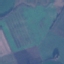
Label: Pasture